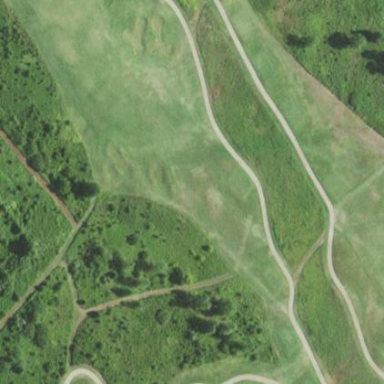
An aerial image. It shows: Rough area on grassy golf course.